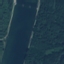
Land use / land cover class: River